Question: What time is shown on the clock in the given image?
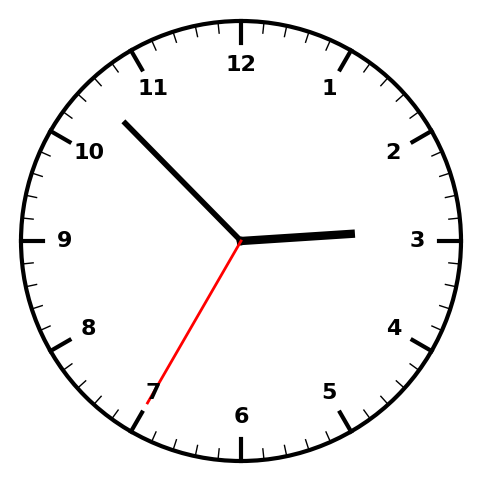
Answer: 02:52:35